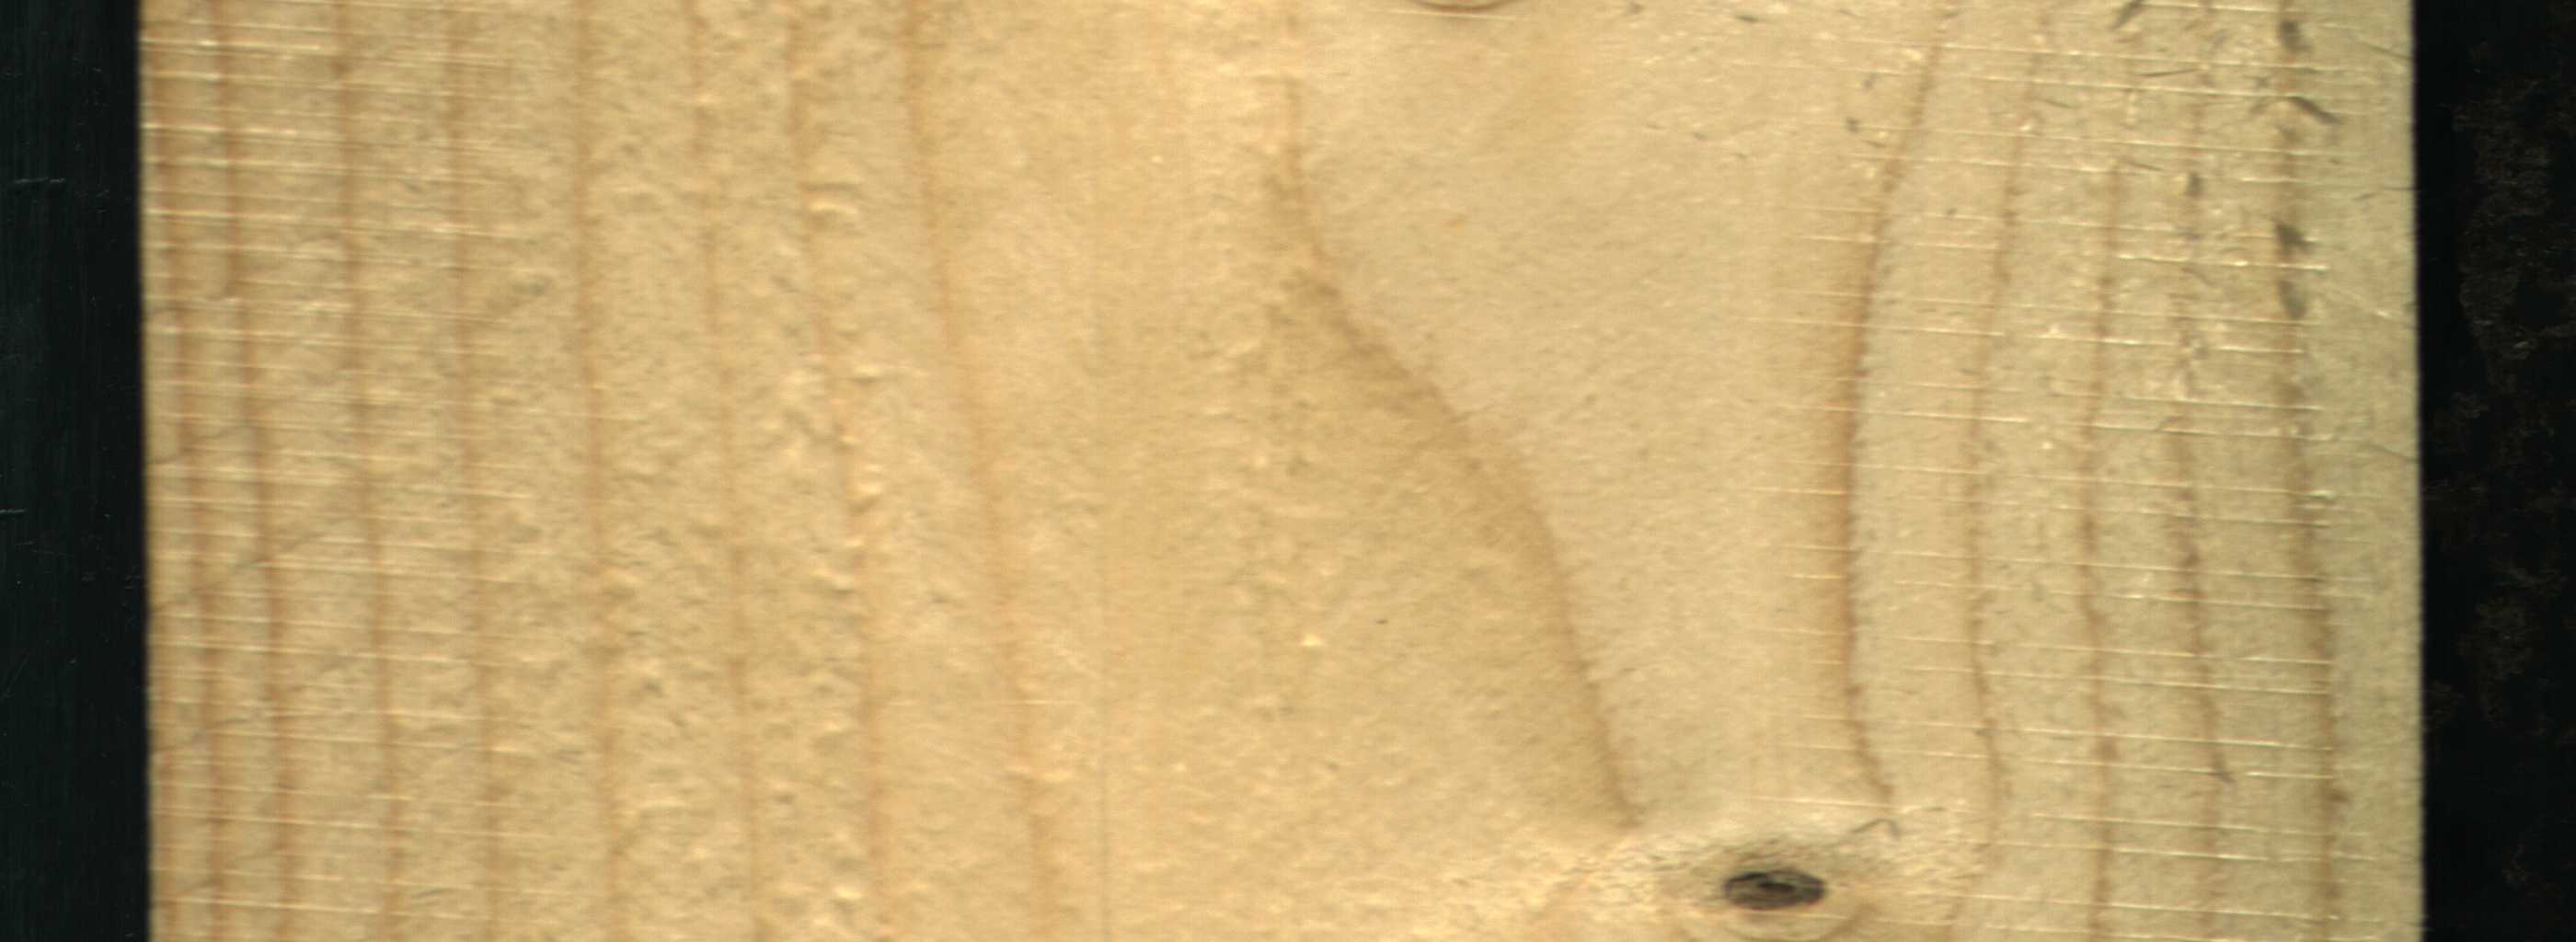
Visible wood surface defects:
Dead_Knot